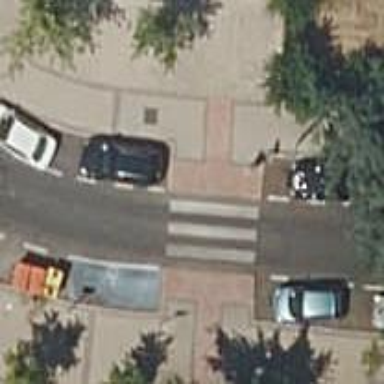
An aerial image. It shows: Footway made of paving stones.